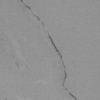
Label: not_dusty